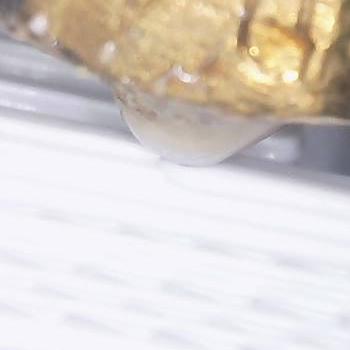
Flow rate: 200%